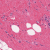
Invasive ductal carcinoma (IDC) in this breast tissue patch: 0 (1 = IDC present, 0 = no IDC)